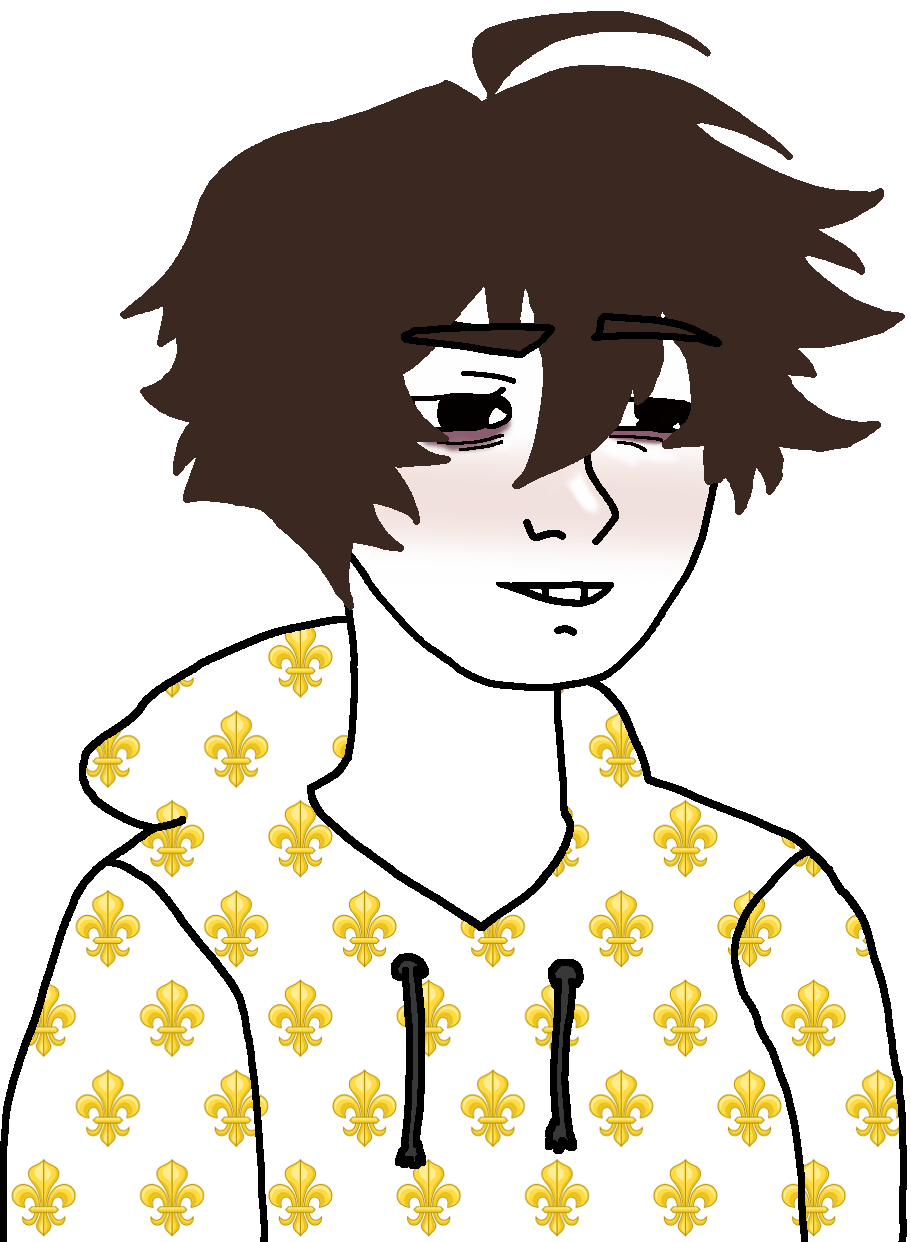
Label: 5_Twinkjak